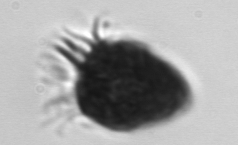
Label: Strombidium_morphotype2